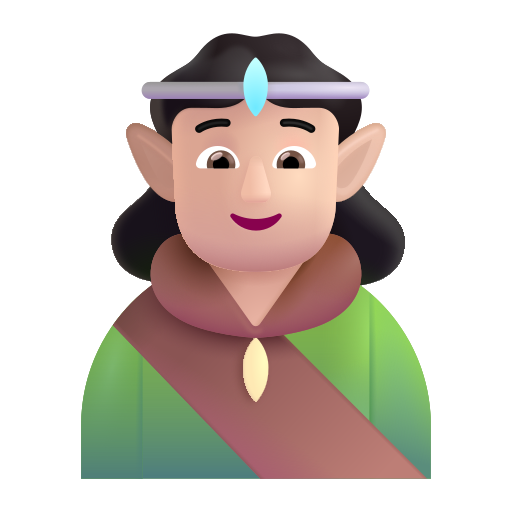
person elf color light